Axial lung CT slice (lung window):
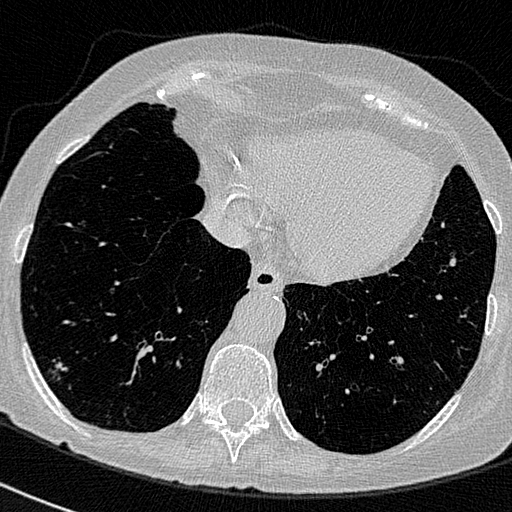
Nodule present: no